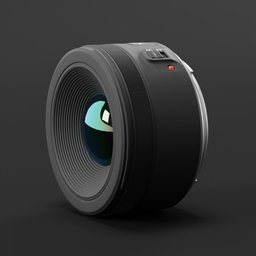
Label: tools